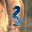
Label: 3